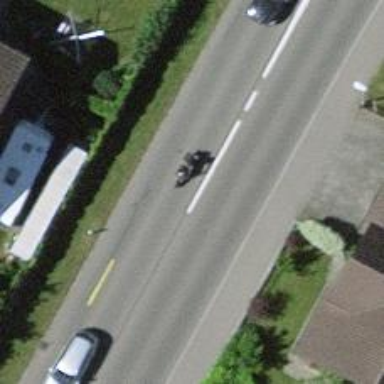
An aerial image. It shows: Uncontrolled zebra crossing on the road.